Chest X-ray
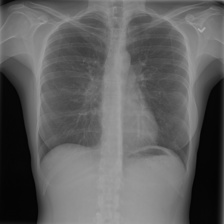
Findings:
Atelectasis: negative
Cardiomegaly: negative
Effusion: negative
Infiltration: negative
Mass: negative
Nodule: negative
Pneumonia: negative
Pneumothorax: negative
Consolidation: negative
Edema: negative
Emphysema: negative
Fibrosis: negative
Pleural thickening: negative
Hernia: negative